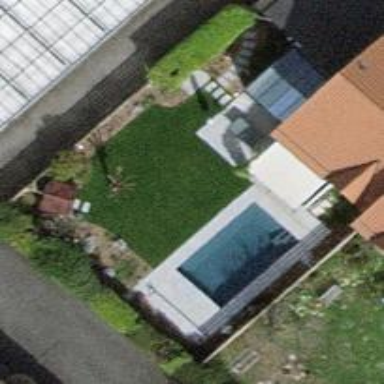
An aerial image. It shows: Garden enclosed by fence.